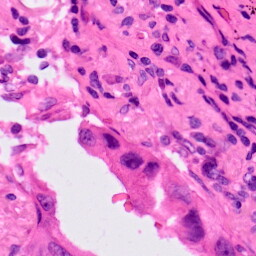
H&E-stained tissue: Lung